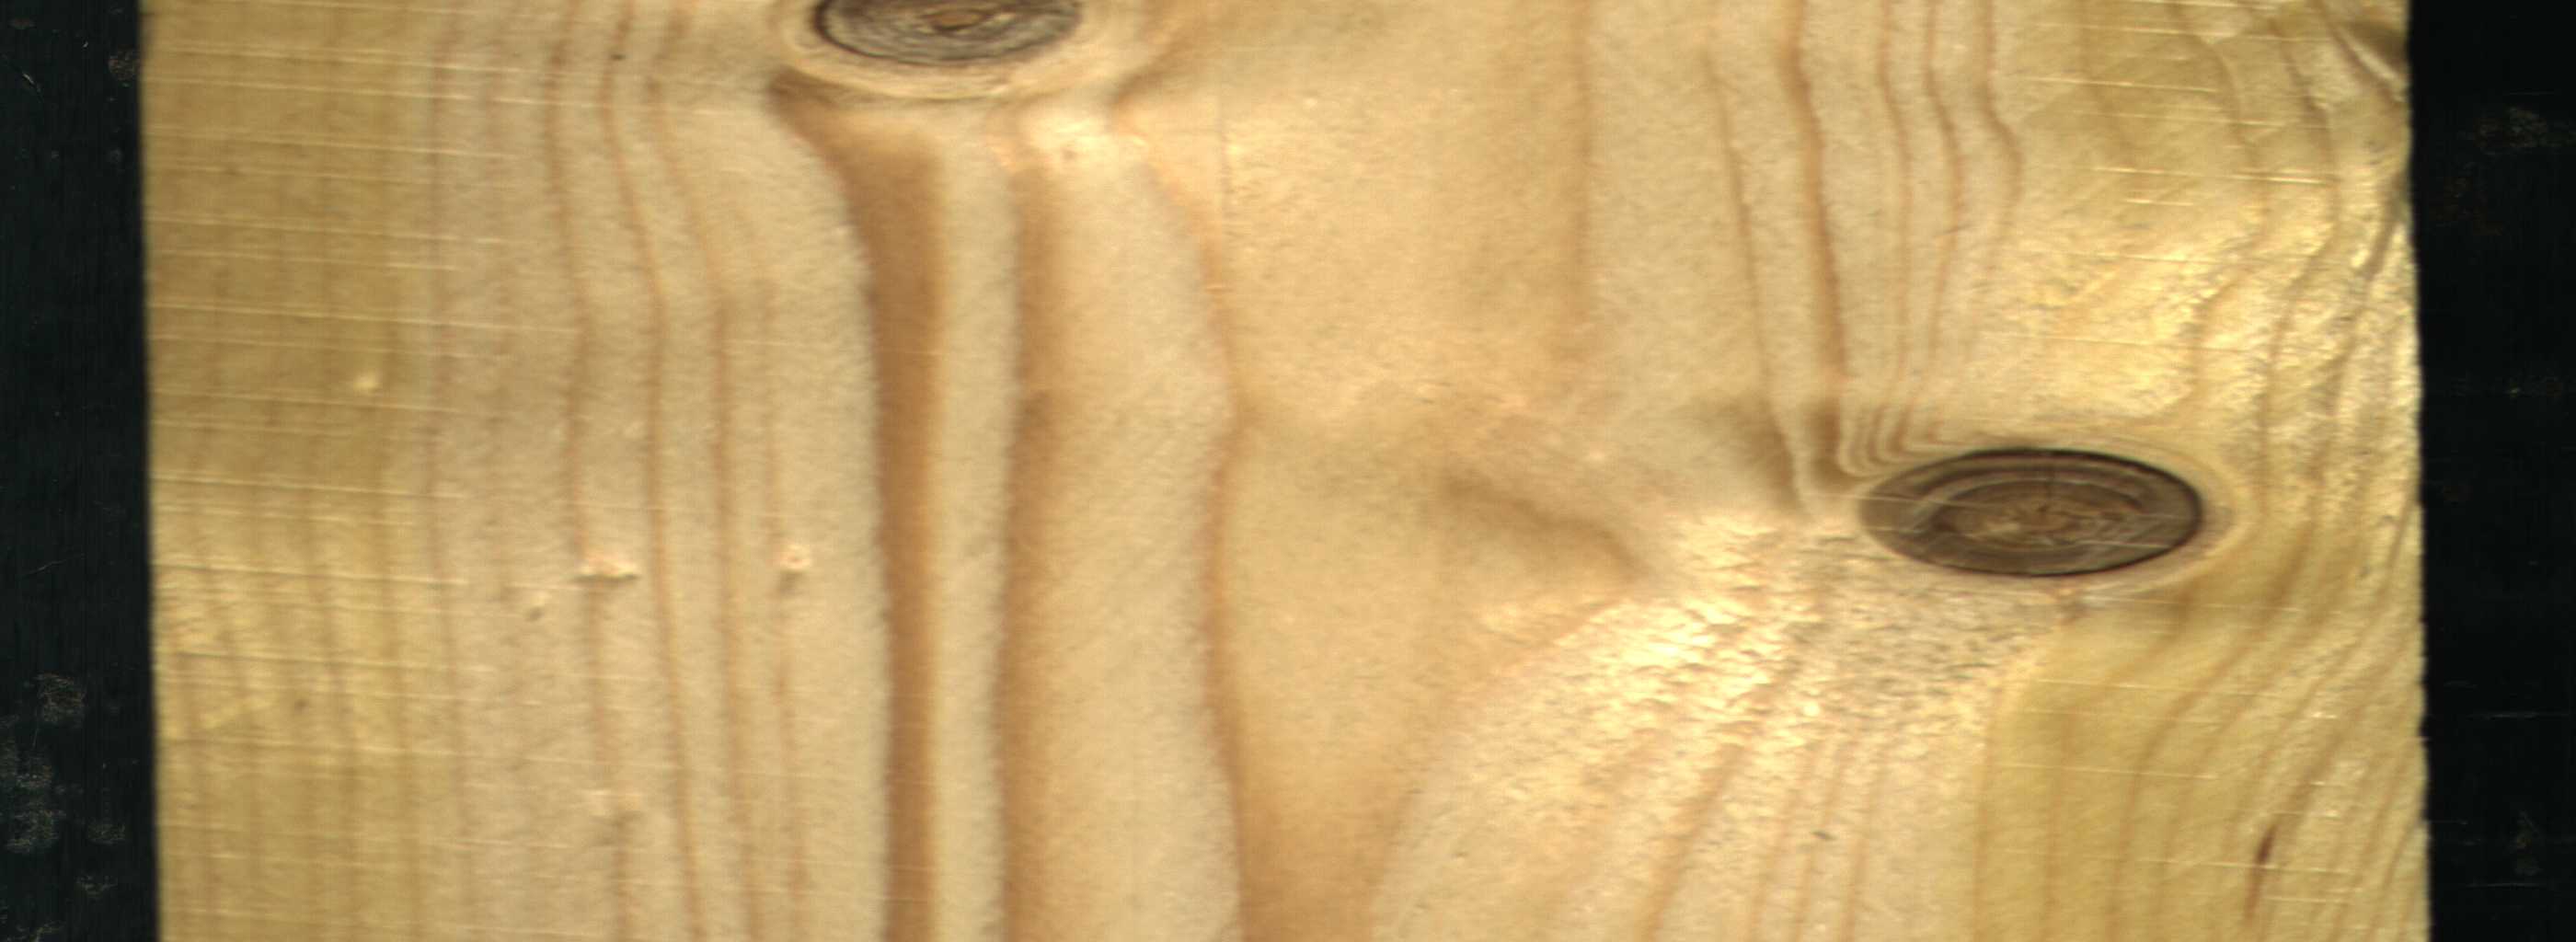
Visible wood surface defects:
Dead_Knot
Live_Knot